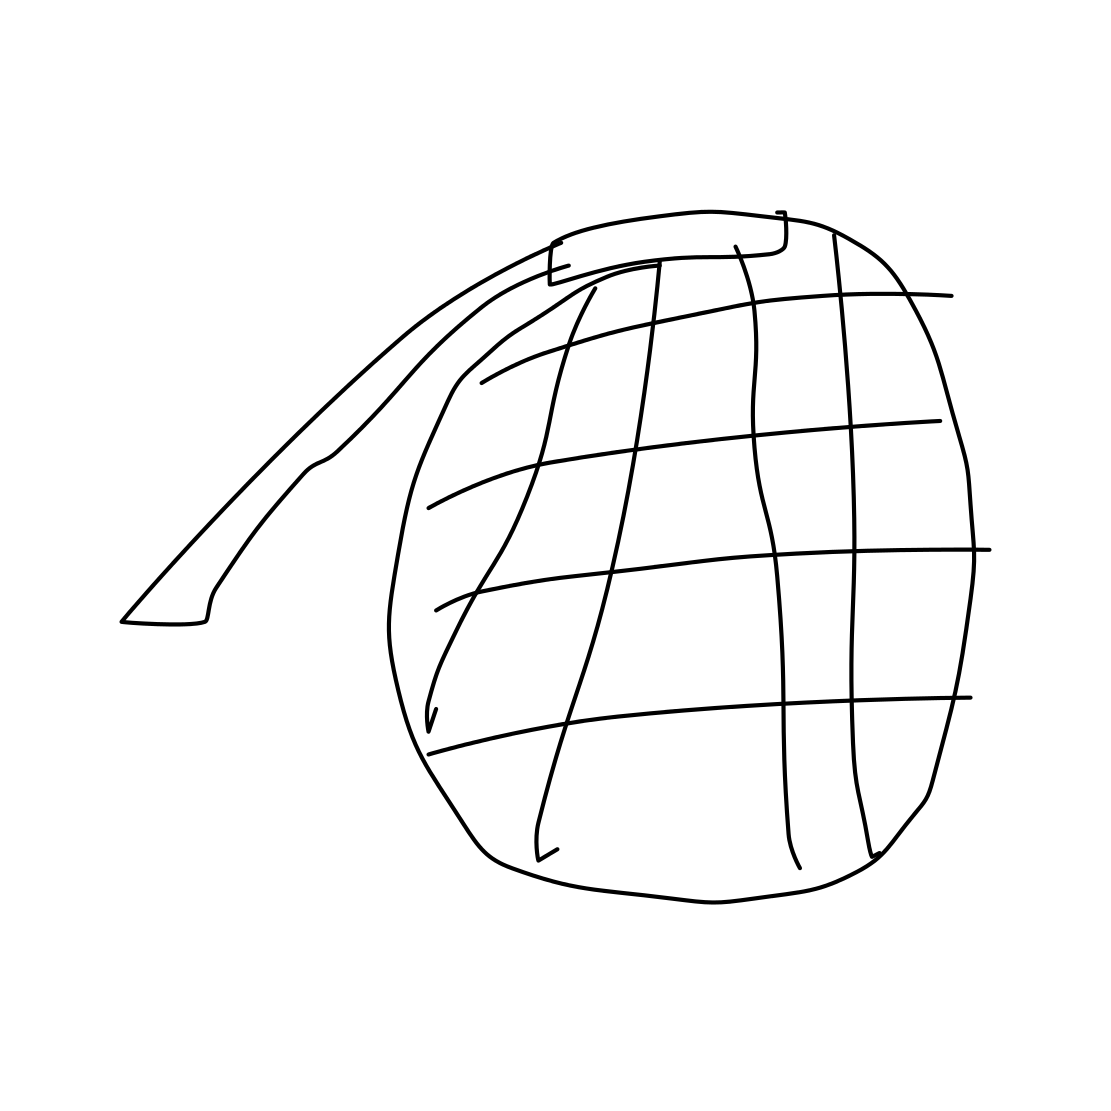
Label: grenade